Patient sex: M
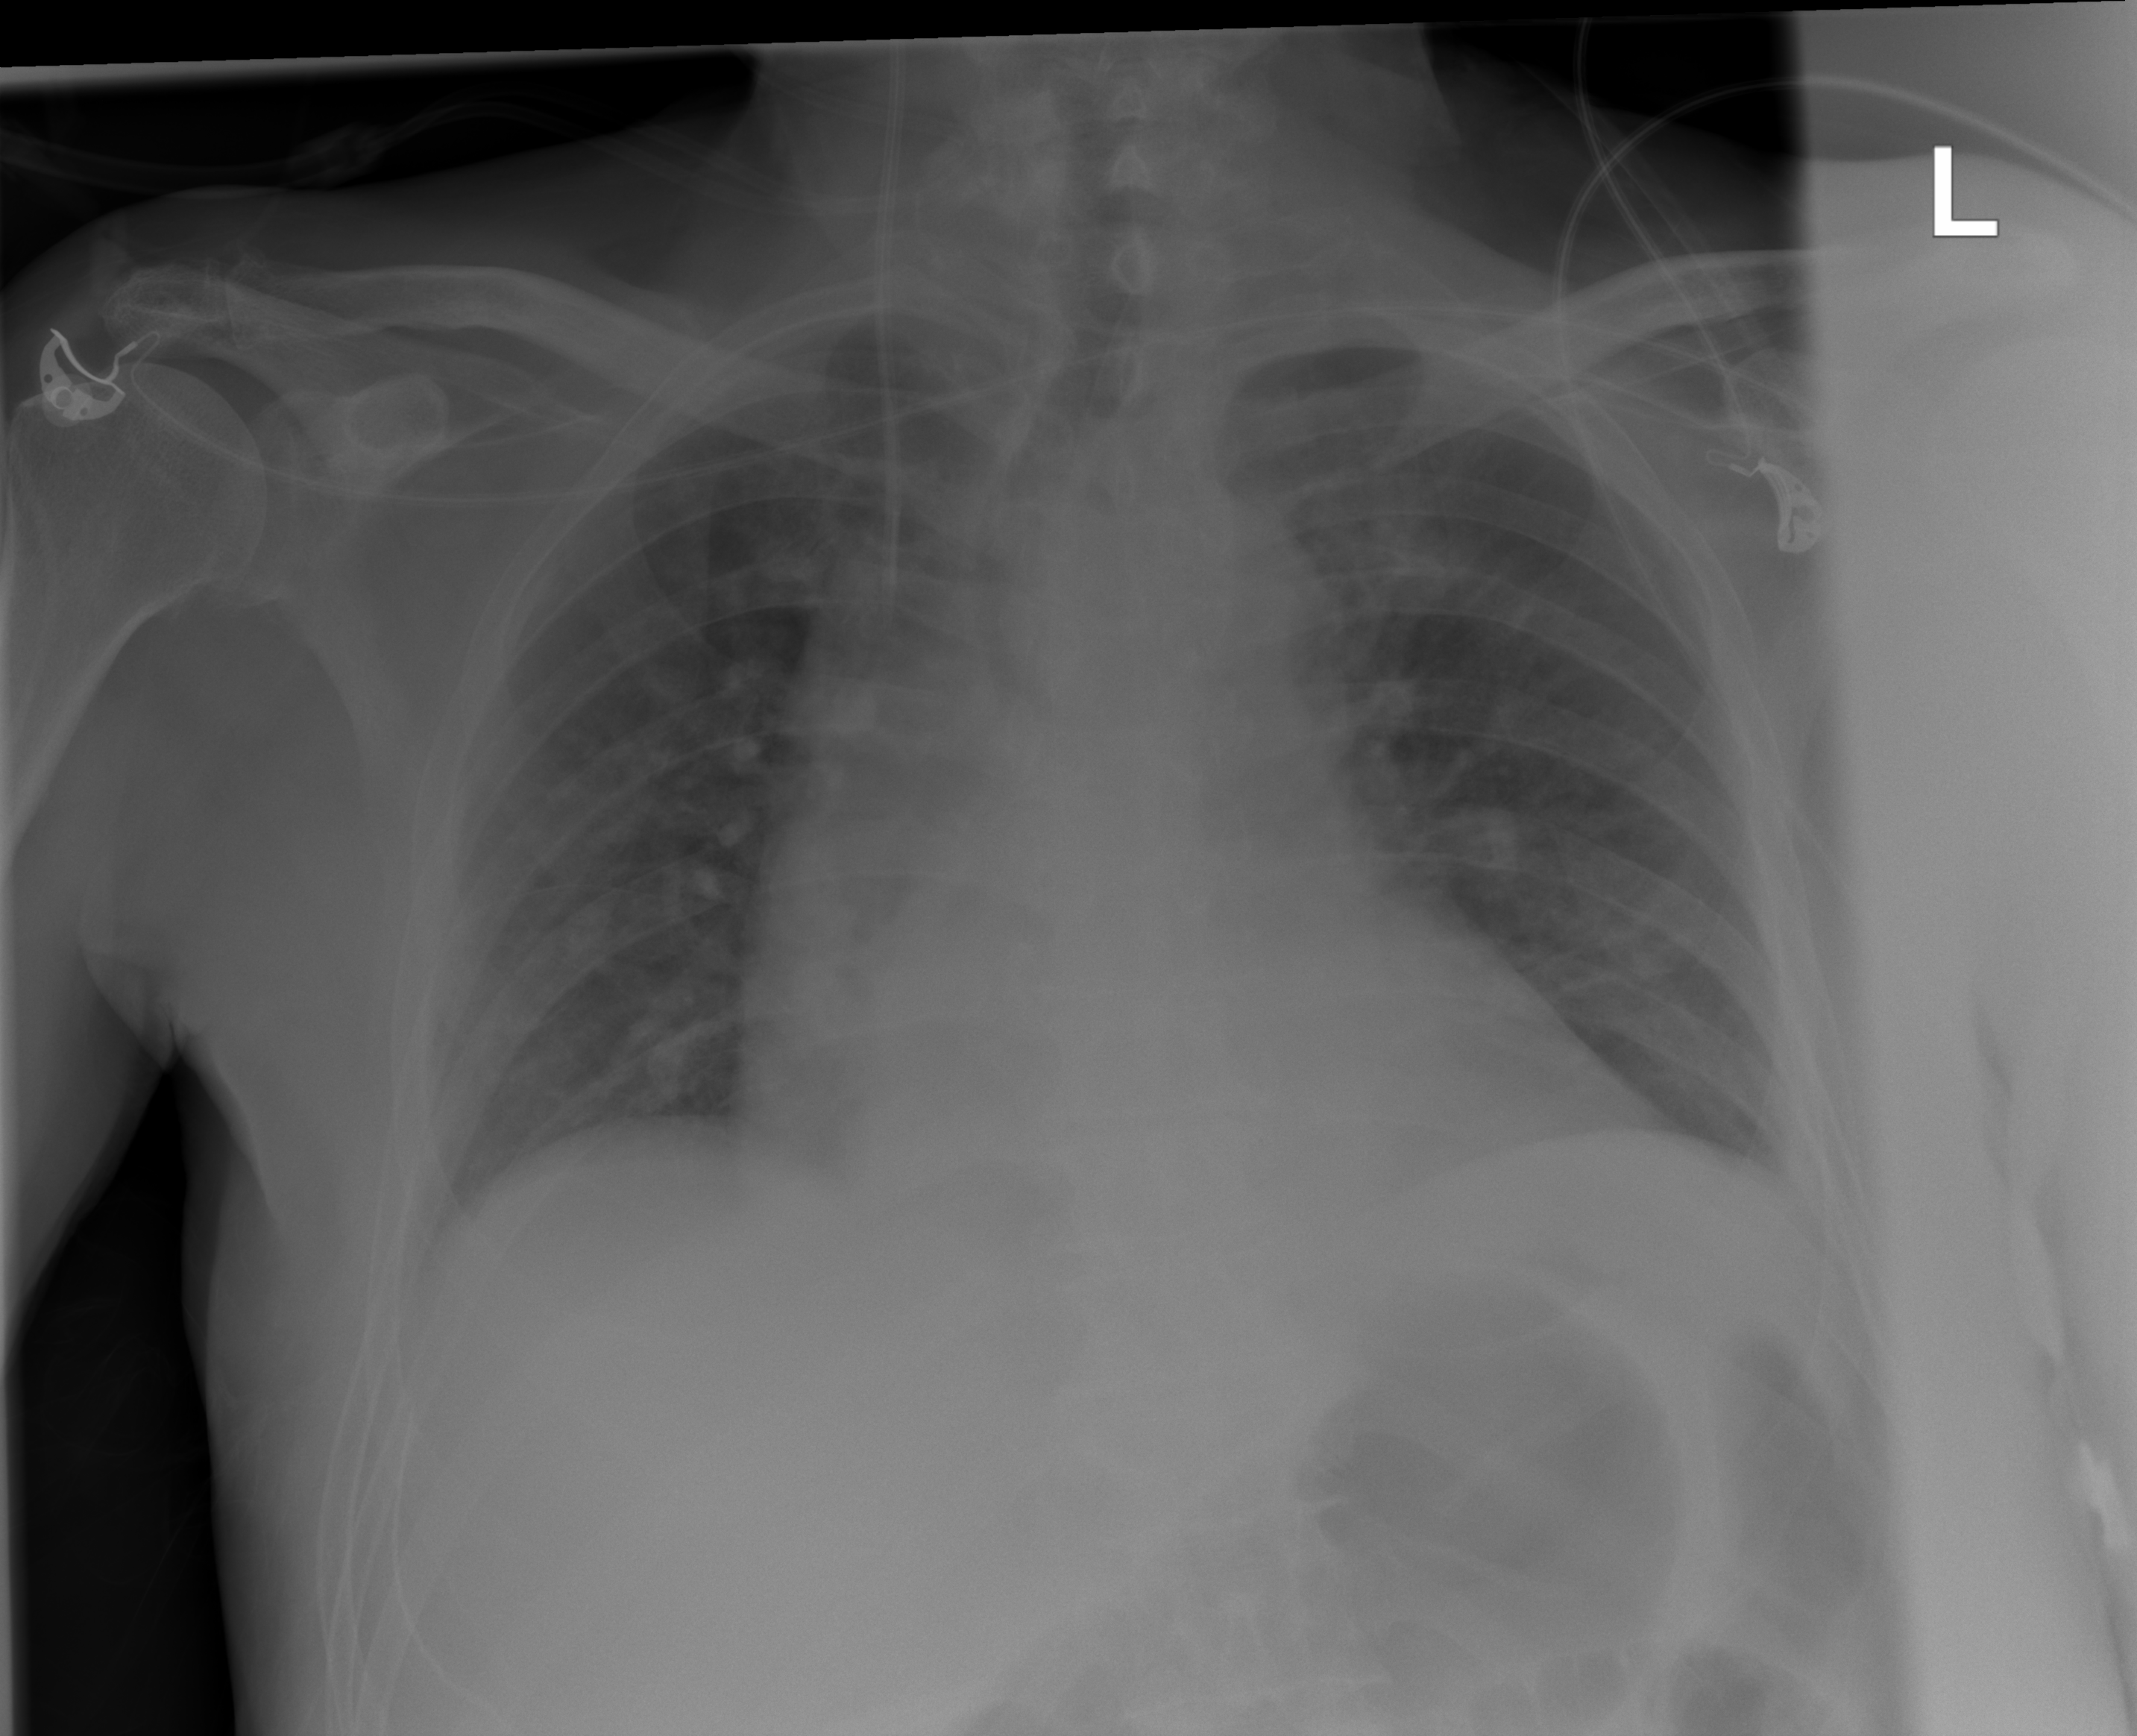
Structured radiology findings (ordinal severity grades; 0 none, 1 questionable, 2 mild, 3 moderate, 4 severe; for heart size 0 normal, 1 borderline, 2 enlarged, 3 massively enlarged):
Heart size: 2
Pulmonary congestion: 0
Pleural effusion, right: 1
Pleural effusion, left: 1
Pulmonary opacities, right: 0
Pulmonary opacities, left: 0
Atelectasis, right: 2
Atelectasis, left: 0